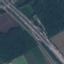
Land use / land cover class: Highway